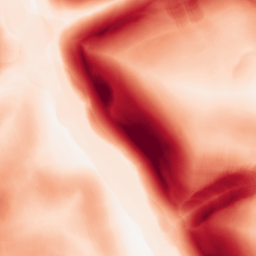
Category: morphological
Decomposition family: morphological_gradient
Decomposition parameters: size: 15
shape: disk
Upsampling method: bicubic_16x
Upsampling parameters: scale: 16
Upsampling scale: 16